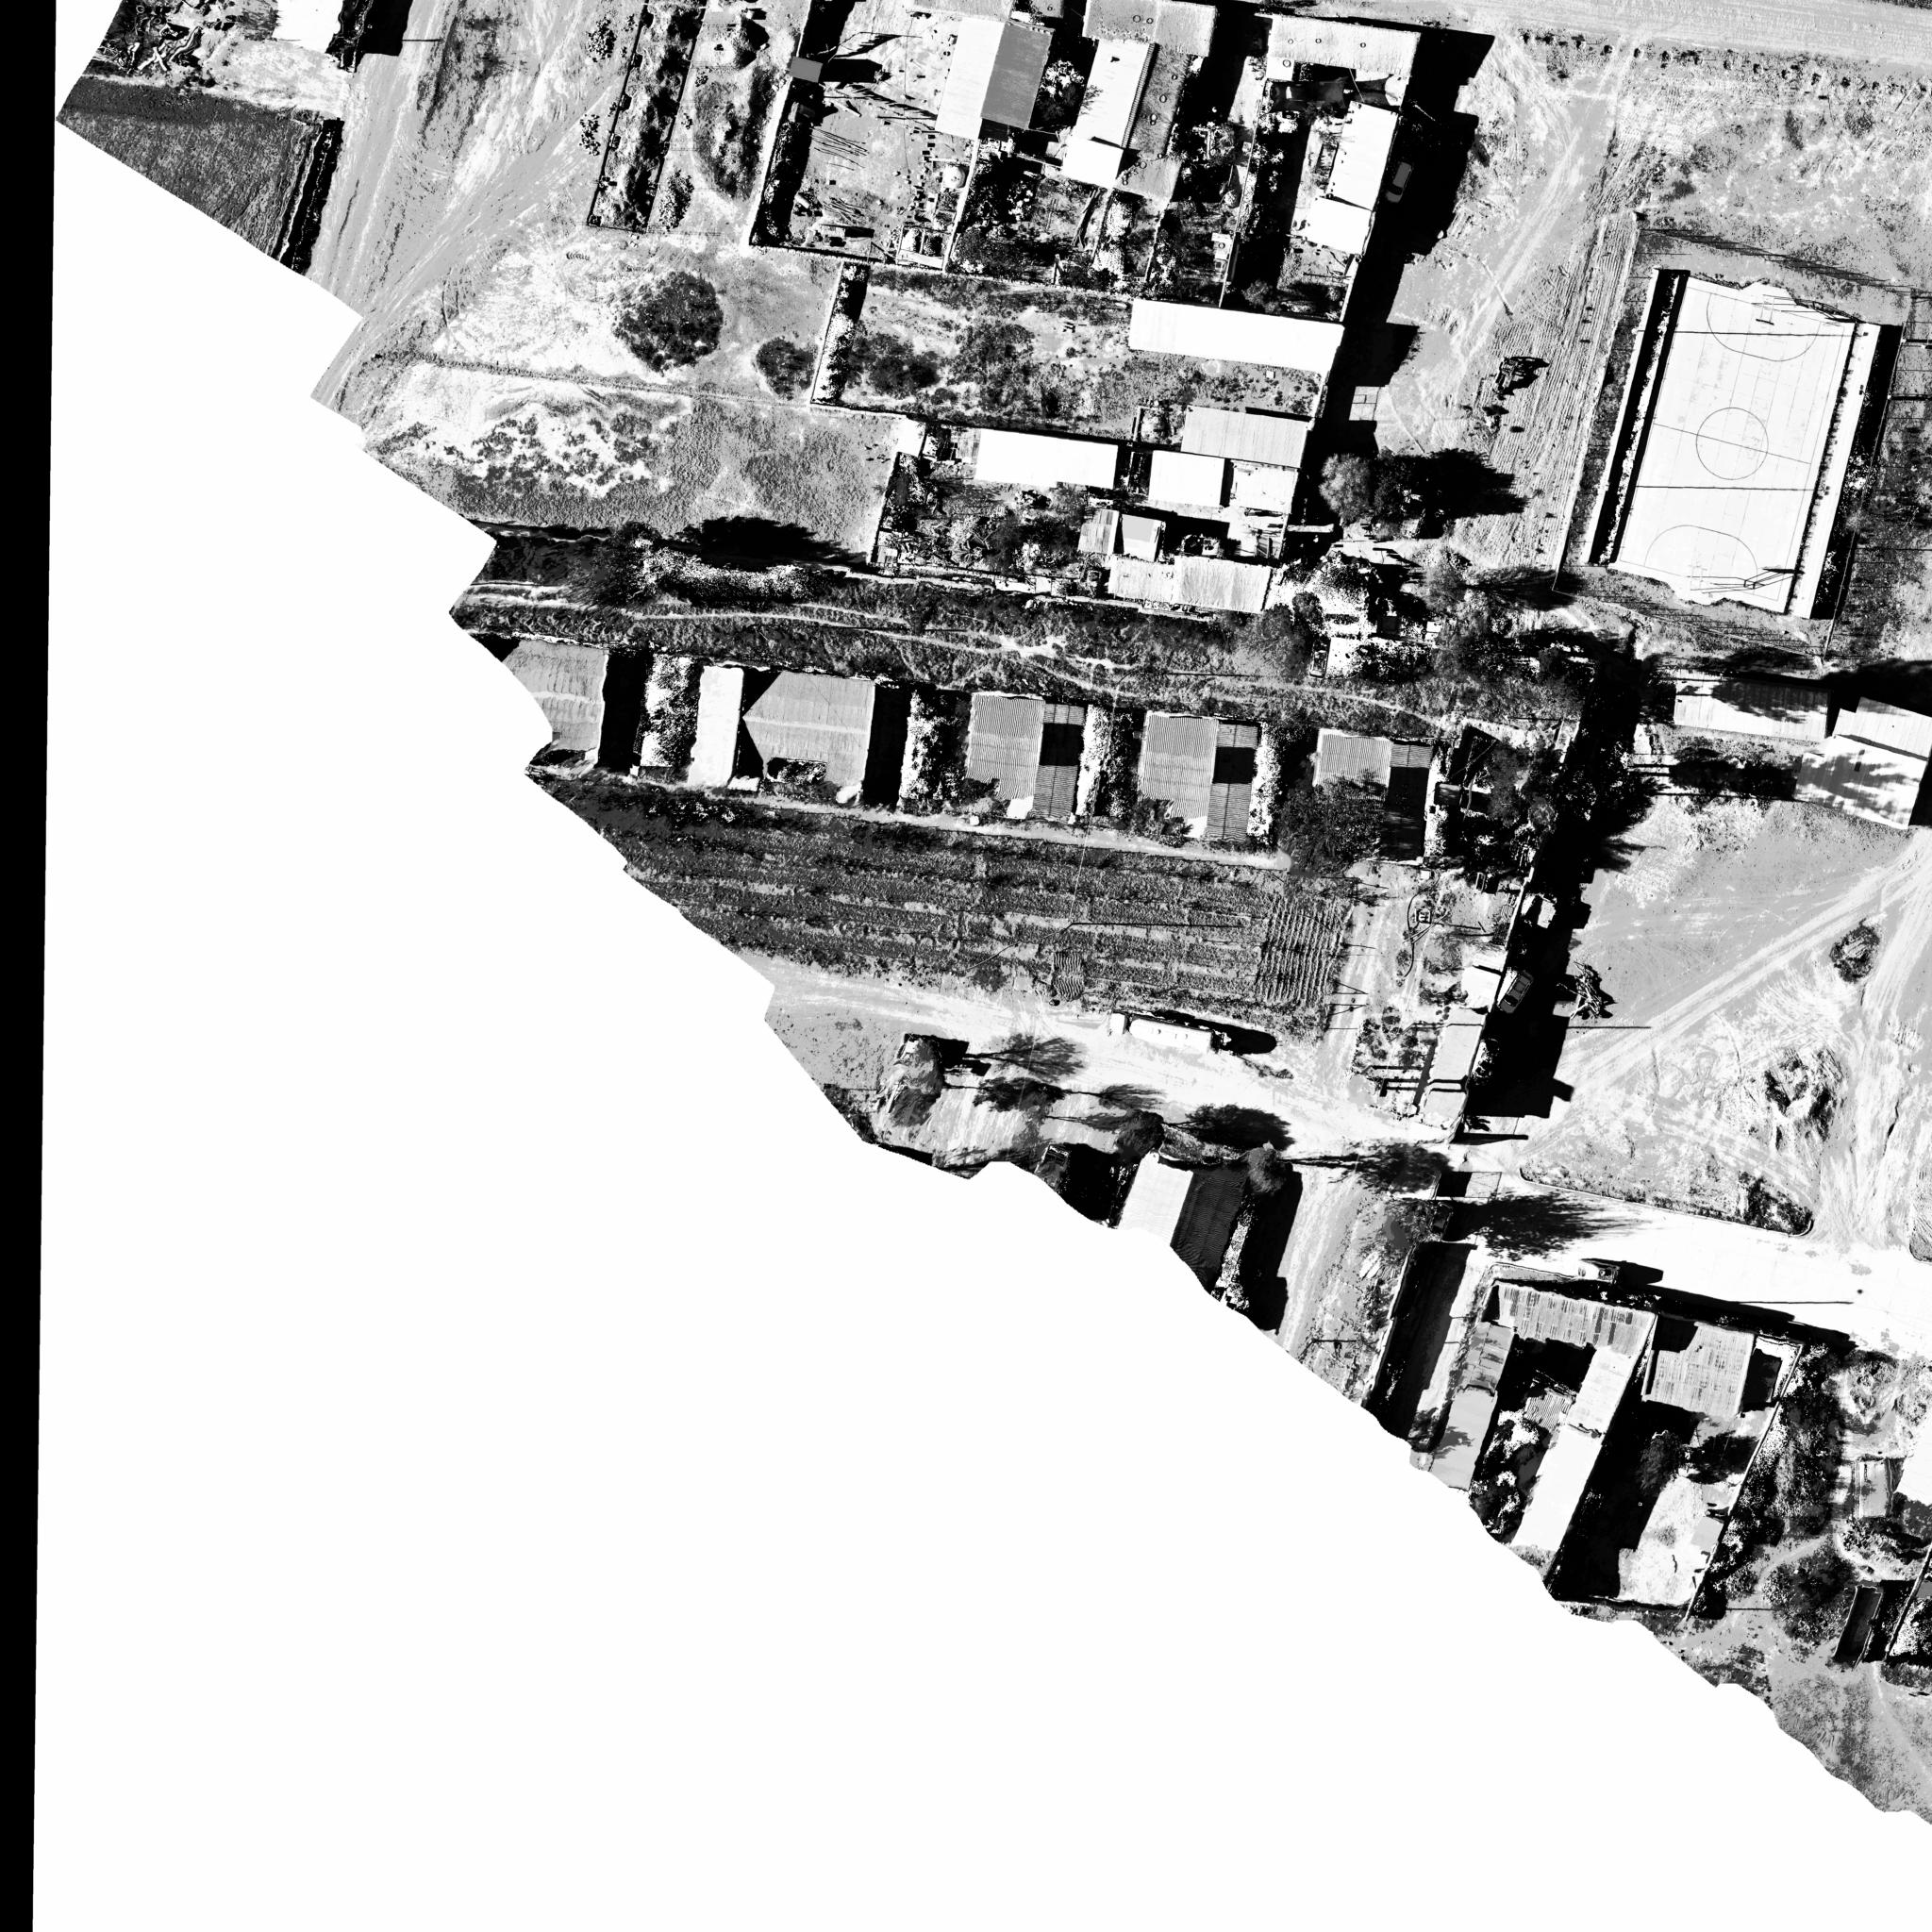
Biome: Bolivian montane dry forests